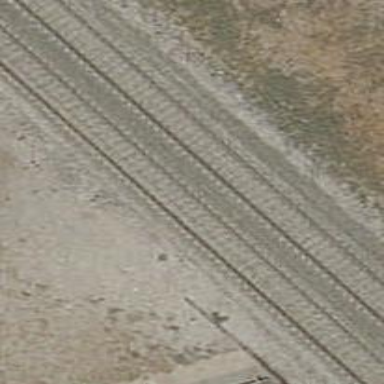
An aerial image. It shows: Railway track with contact line for electrification.